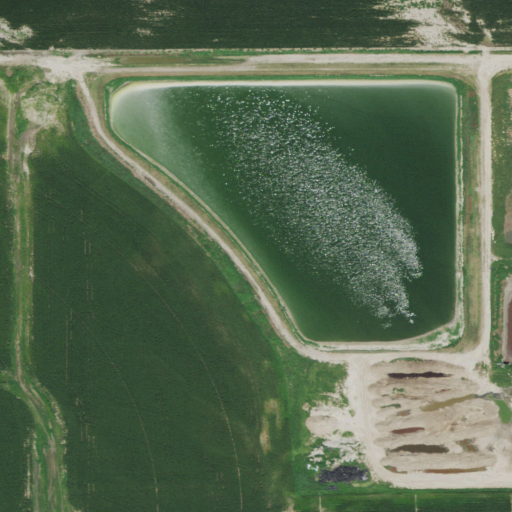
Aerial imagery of valley in Nebraska named Tappan Valley containing cultivated crops, open water, grassland, and barren land